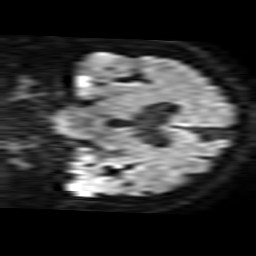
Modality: TRACE
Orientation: coronal
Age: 73
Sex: male
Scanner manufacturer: philips
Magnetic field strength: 3 T
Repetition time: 4.27 s
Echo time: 0.06104 s